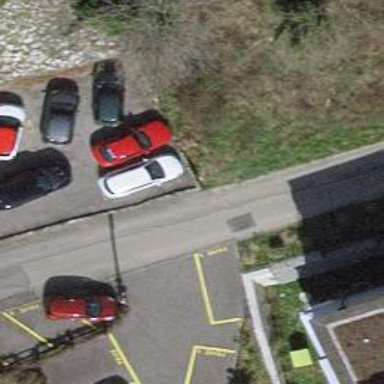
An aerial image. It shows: Bollard barrier.